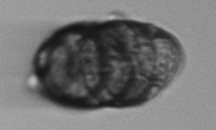
Label: Margalefidinium